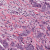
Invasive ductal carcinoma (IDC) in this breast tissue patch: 1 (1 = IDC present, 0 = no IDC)